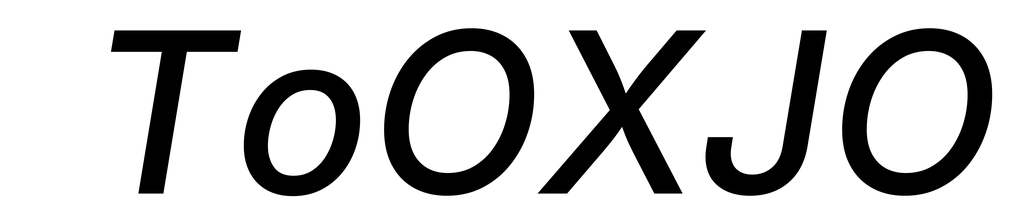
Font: Inter-Italic_Medium_Italic